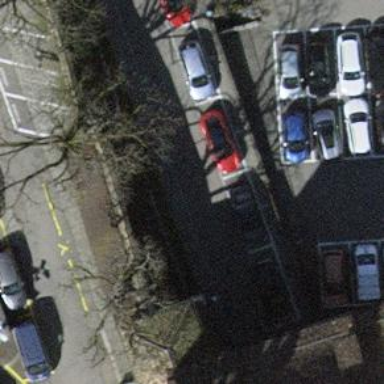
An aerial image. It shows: Bicycle parking area with racks.